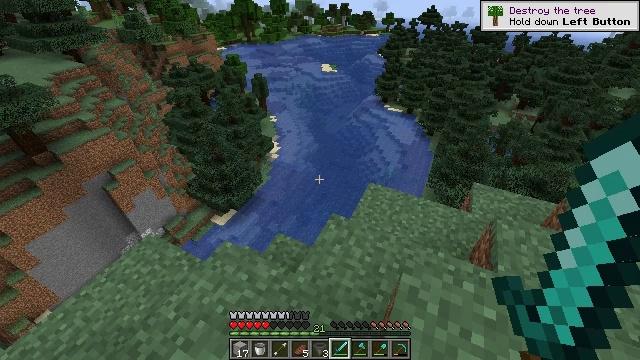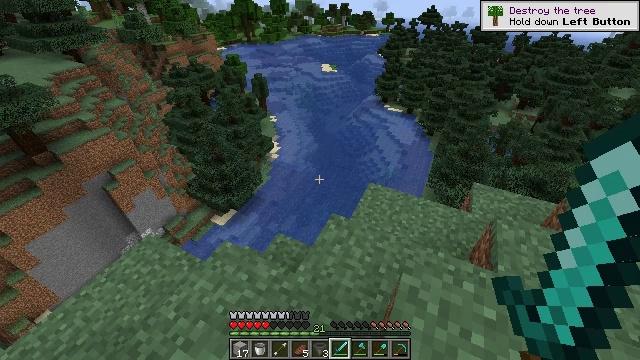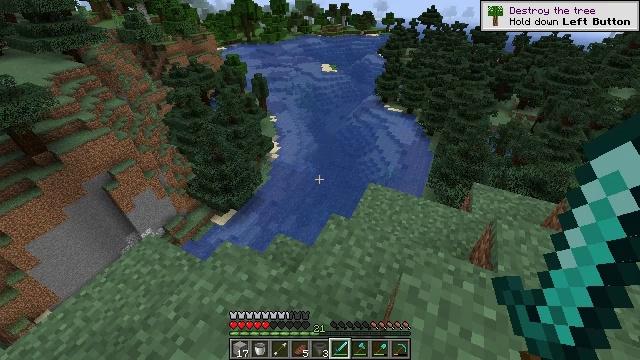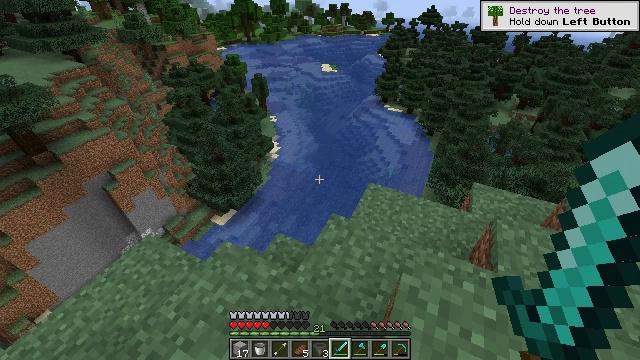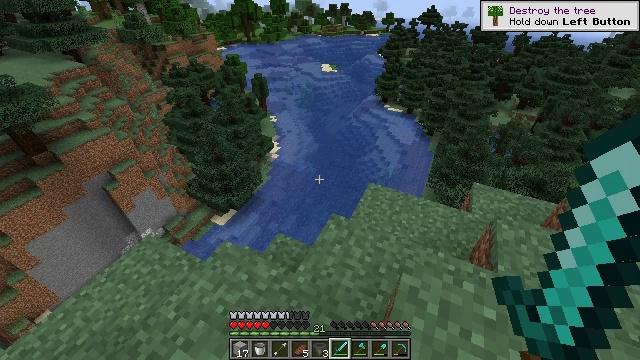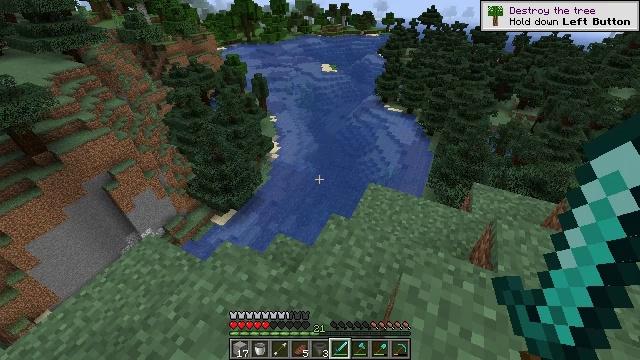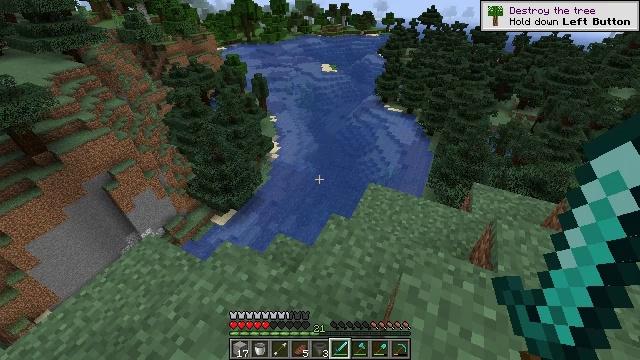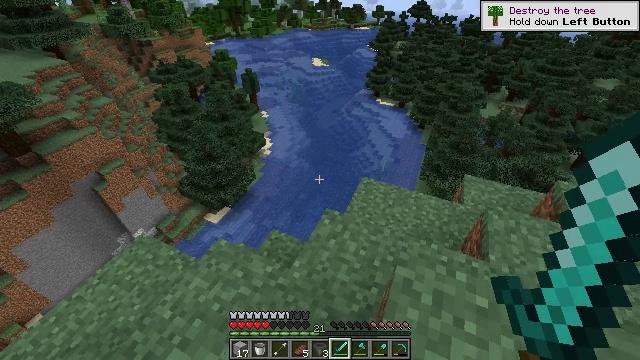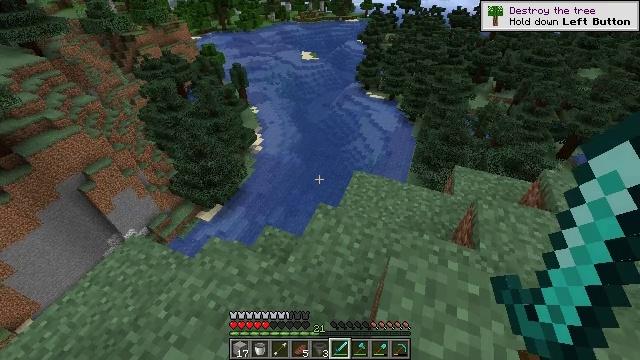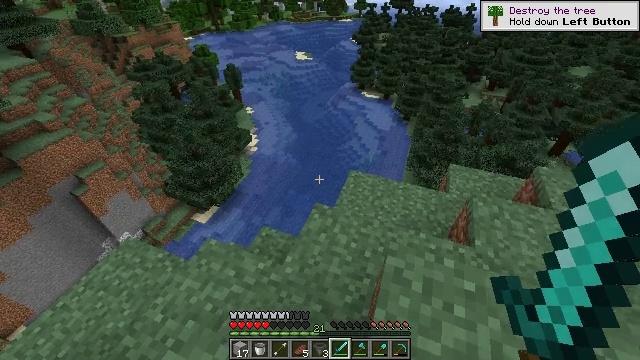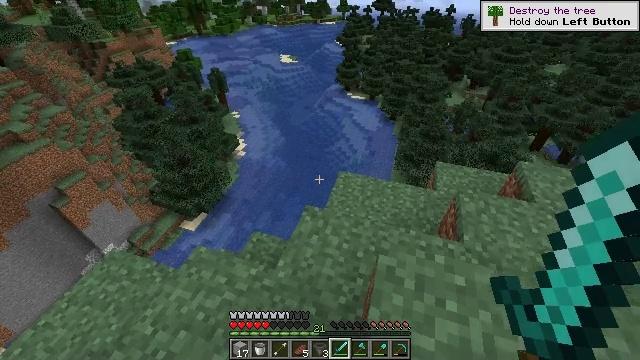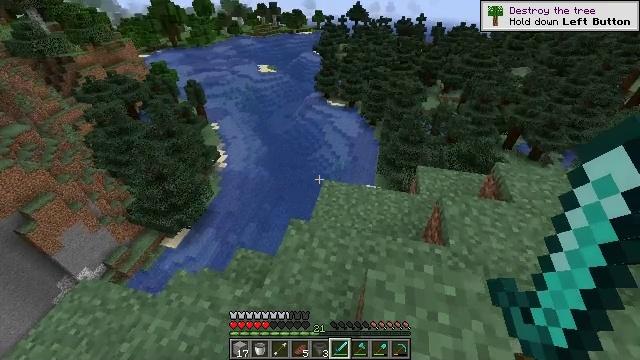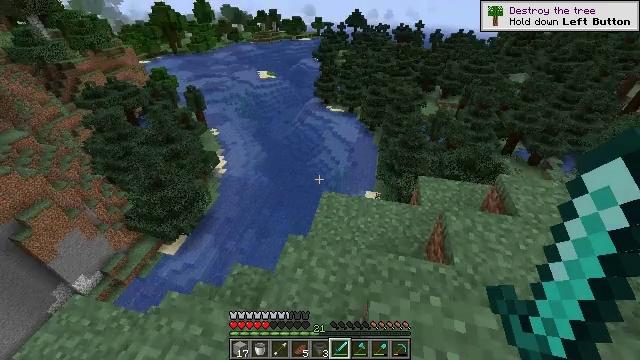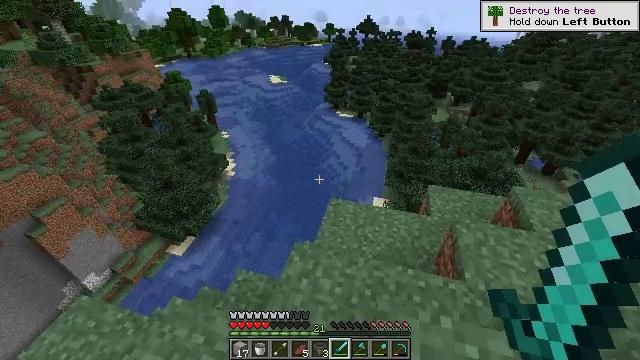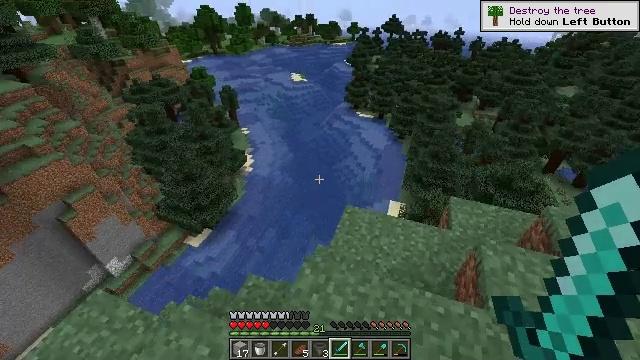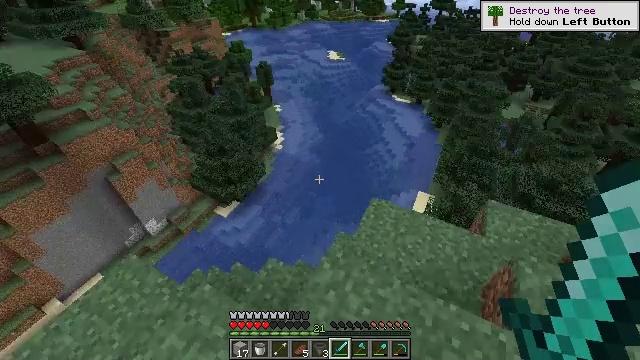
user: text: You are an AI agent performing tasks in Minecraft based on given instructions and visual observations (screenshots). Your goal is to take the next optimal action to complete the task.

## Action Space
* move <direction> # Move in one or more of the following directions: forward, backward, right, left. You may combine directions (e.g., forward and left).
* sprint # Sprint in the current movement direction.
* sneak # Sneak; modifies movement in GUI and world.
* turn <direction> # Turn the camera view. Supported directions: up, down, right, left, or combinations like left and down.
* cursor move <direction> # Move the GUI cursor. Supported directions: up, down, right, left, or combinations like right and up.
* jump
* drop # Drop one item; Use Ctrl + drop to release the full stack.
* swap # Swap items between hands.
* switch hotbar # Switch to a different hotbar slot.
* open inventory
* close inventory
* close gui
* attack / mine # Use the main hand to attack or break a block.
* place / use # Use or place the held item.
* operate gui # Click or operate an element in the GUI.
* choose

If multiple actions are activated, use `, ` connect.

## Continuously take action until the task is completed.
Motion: motion action
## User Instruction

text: Break the large fern to clear the space.
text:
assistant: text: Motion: no_op
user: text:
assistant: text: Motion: no_op
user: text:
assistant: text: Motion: no_op
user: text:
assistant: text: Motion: no_op
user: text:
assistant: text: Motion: no_op
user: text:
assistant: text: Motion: no_op
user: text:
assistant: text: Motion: turn right and down
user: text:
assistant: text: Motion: turn right and down
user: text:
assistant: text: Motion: turn right
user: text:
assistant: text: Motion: turn right
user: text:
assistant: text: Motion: move forward, turn right and up
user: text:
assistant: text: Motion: move forward, turn up
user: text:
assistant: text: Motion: move forward, turn left and up
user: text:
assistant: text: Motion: move forward, turn left
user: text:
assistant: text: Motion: move forward and move left, turn left and down
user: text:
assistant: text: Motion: move forward and move left, turn left and down
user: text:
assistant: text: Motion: move forward and move left, turn left and down
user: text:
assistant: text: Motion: move forward and move left, turn left
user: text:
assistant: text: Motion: move forward and move left, turn left and down
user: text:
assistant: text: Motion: move forward and move left, turn left
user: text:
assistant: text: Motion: turn left
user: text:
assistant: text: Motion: turn left
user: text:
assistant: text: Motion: turn left
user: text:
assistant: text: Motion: turn left and up
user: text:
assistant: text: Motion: turn left and up
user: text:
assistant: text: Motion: turn left and up
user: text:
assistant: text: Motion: turn left and up
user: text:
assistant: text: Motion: turn left and up
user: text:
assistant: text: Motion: turn up
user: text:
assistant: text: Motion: turn up